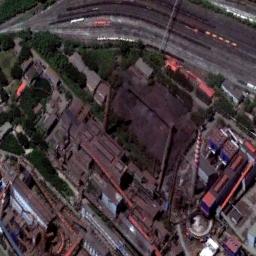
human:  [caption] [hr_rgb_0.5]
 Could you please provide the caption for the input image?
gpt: There are two thermal power stations and several building blocks .

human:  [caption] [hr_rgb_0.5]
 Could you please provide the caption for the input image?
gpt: Plant and machinery in thermal power station with two chimneys .

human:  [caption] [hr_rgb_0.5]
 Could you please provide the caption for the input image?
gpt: Many buildings of different shapes are next to the thermal power station .

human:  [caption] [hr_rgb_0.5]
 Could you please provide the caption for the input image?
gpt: The thermal power station is next to some buildings and trees .

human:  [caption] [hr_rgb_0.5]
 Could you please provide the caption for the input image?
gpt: There are many red buildings and some green trees on the thermal power station .